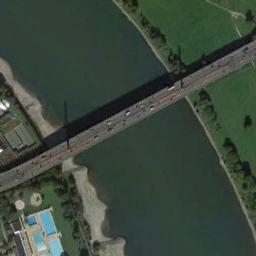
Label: bridge